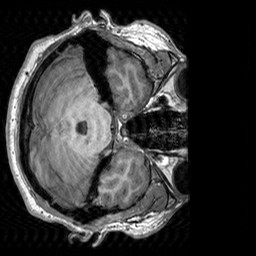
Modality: T1w
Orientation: axial
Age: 22
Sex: male
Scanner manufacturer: siemens
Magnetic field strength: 3 T
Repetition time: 2.3 s
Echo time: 0.00303 s